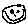
Label: smiley face